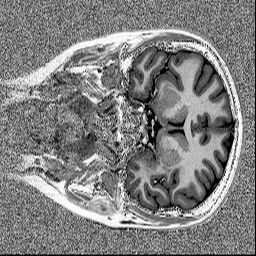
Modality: MP2RAGE
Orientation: coronal
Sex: female